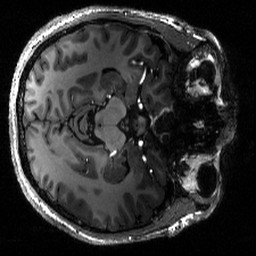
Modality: T1w
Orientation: axial
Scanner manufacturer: siemens
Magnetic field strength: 6.98 T
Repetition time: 2.5 s
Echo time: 0.00308 s